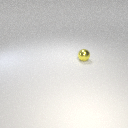
small yellow metal sphere